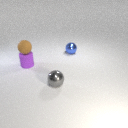
small blue metal sphere behind small gray metal sphere